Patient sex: F
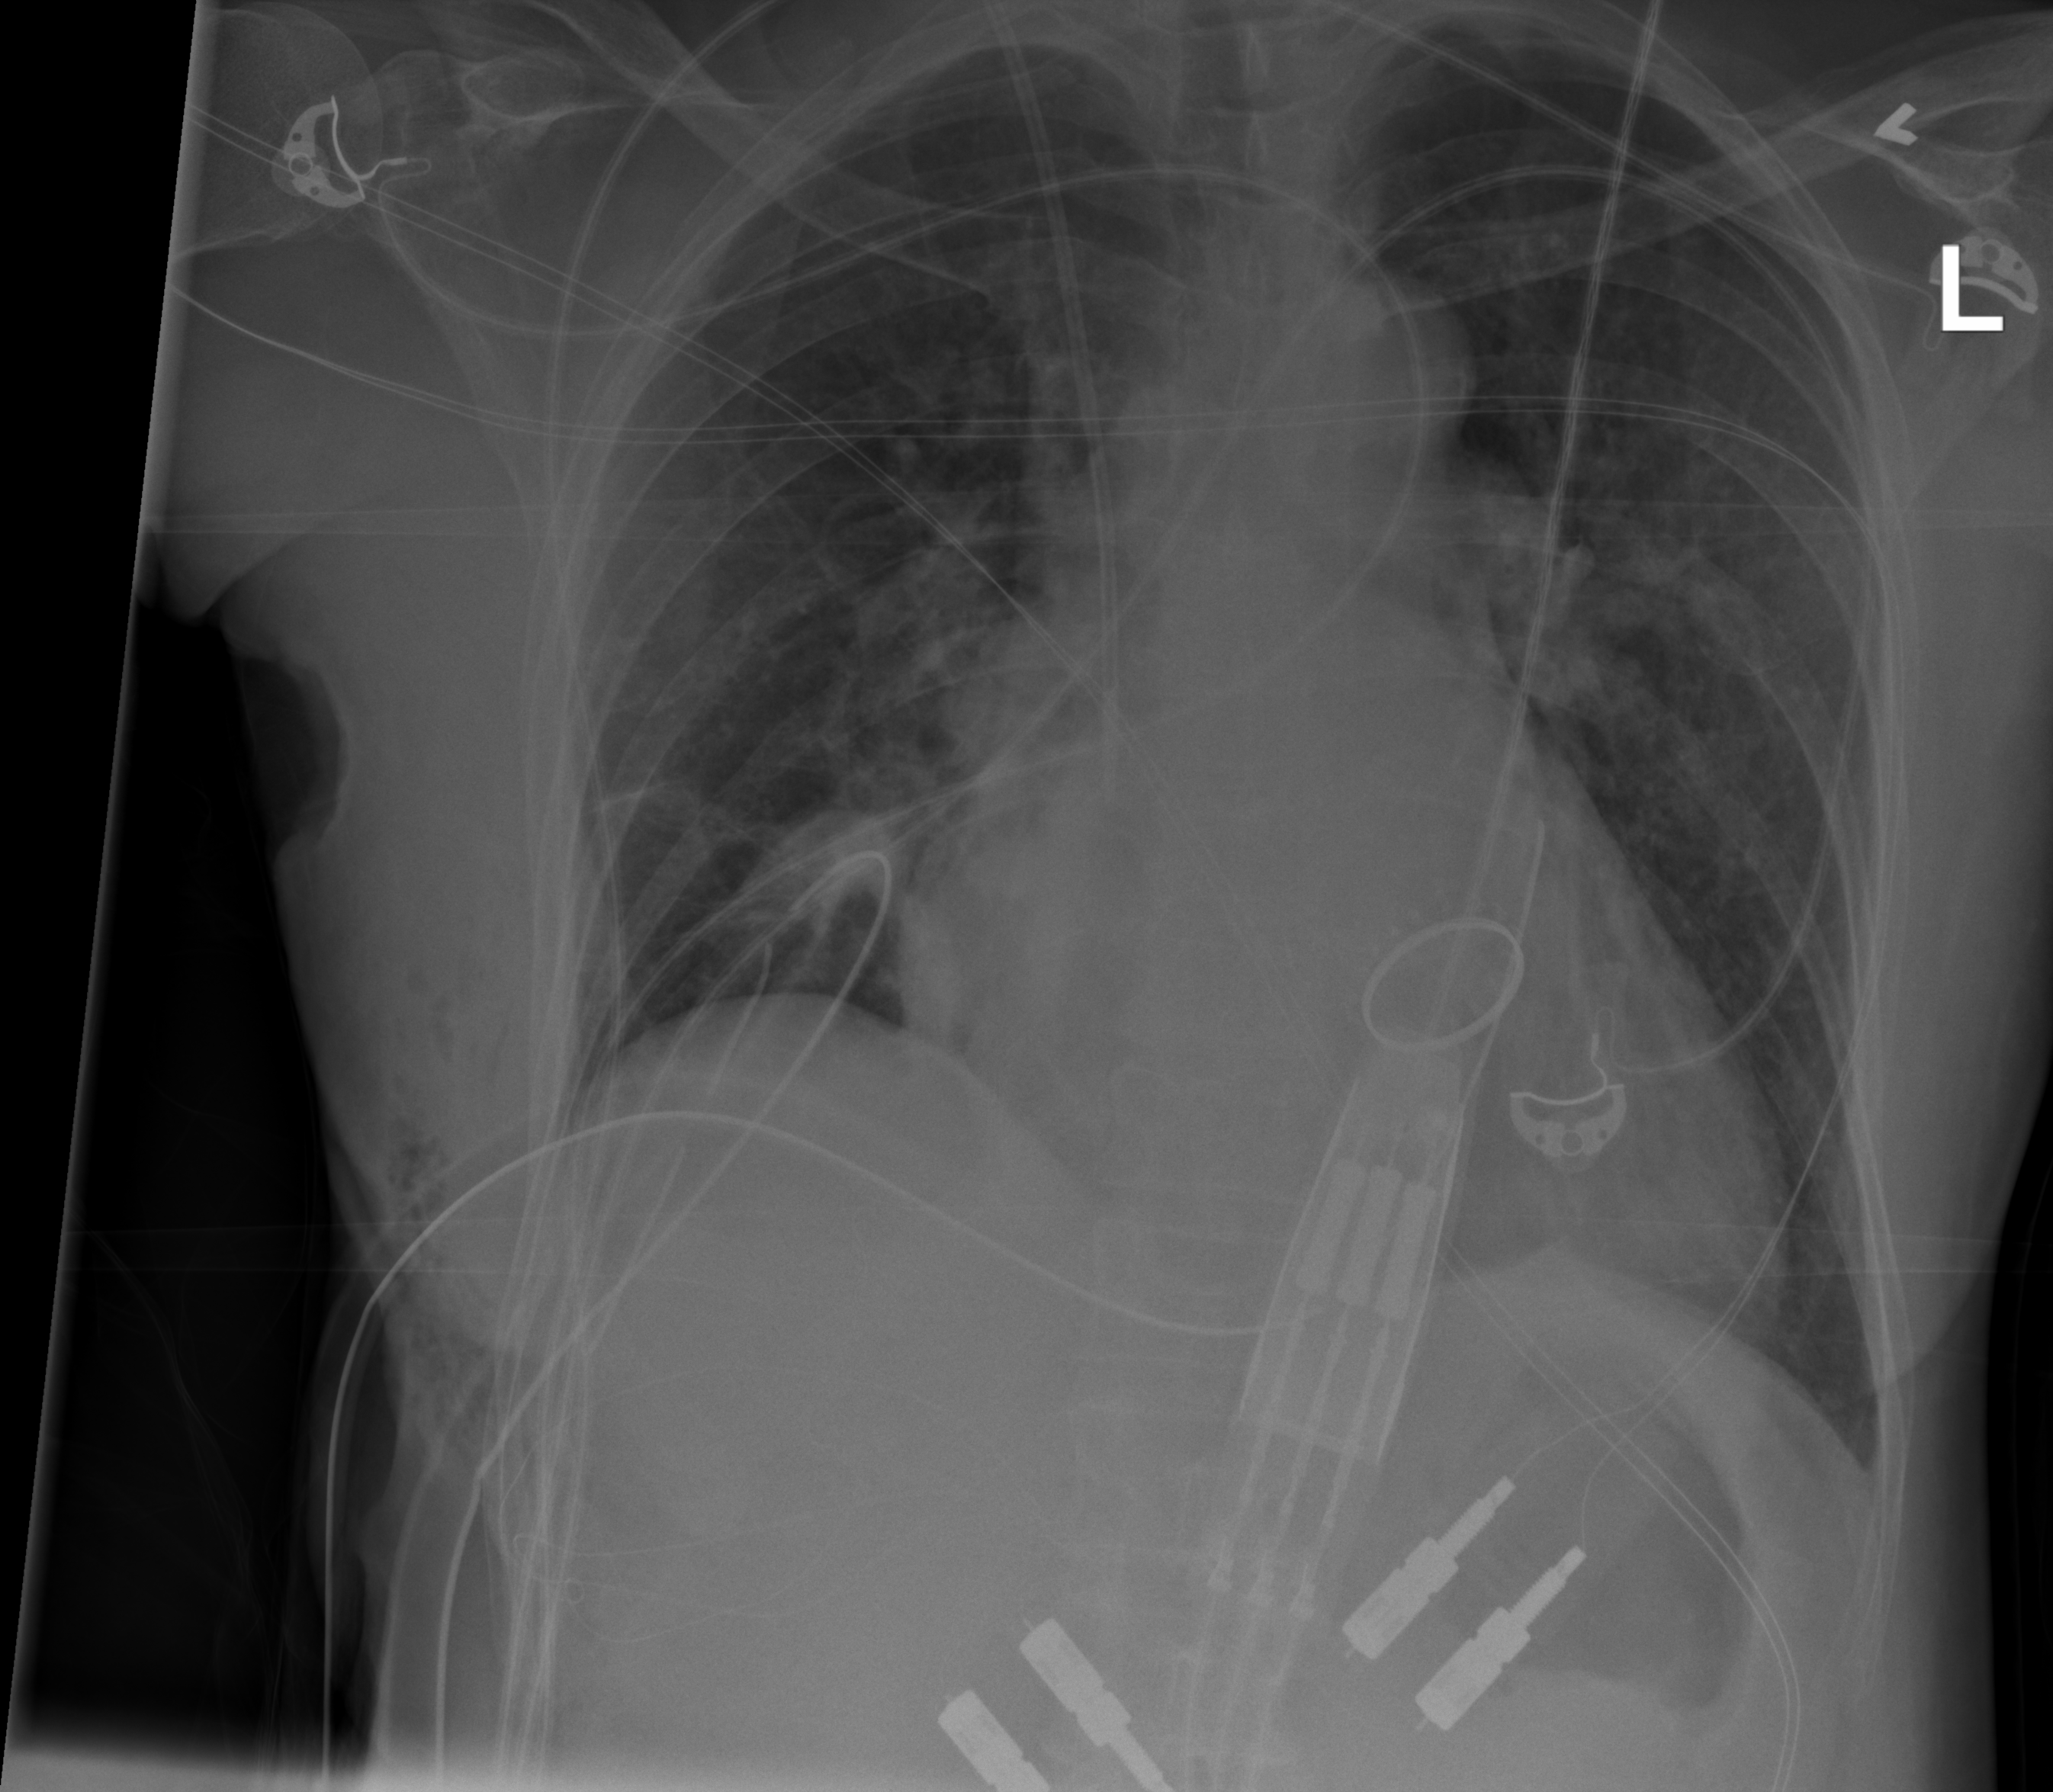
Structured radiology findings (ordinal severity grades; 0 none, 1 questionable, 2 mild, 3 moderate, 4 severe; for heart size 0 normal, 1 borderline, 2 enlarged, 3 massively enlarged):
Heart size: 2
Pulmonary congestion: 2
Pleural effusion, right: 0
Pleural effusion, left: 0
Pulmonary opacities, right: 2
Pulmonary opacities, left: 0
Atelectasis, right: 2
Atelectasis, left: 0